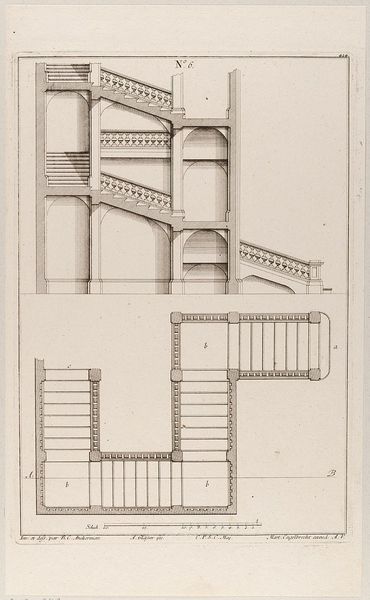
Titel: Treppen
Künstler: Martin Engelbrecht
Standort: Hamburg
Institution: Museum für Kunst und Gewerbe Hamburg
Schlagwörter: zeichnung, architektur, barock, papier, grafik, graphik, treppe, fotografie, photographie, druckgraphik, druckgrafik, radierung, entwurf, treppenhaus, plan, grundriss, aufriss, architekt, stiege, gerippt, reproduktionen, 6, barockzeit, barockzeitalter, druckerzeugnisse, architekturdarstellungen, gebäudes, ornamentstich, vorlageblätter